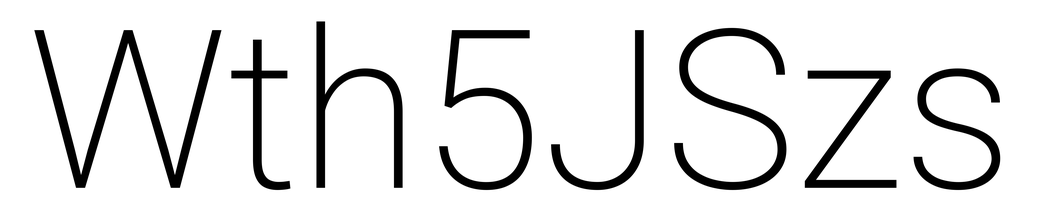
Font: Roboto_ExtraLight